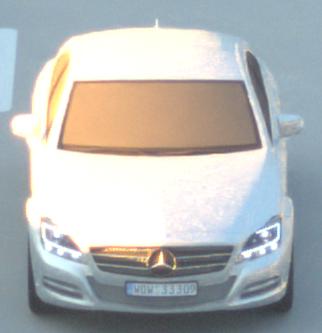
Make: Mercedes-Benz
Model: CLS Coupé 350
Detailed model: CLS-Class (218) Coupé
Model produced from: 2011/01
Model produced until: 2014/07
Doors: 4
Color: white
Road condition: dry road
Daytime: sunrise or sunset
Contrast: medium contrast